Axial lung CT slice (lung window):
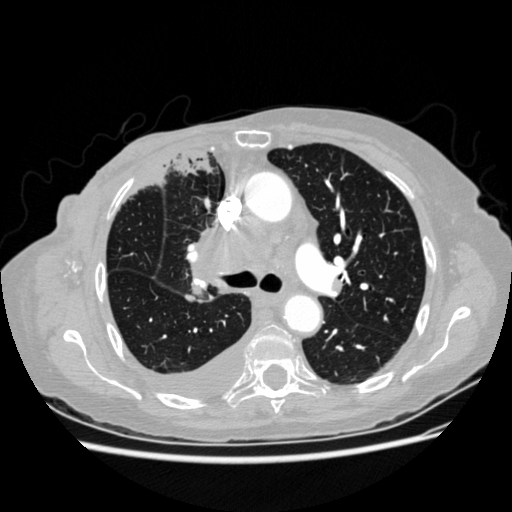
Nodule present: yes
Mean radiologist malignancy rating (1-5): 4